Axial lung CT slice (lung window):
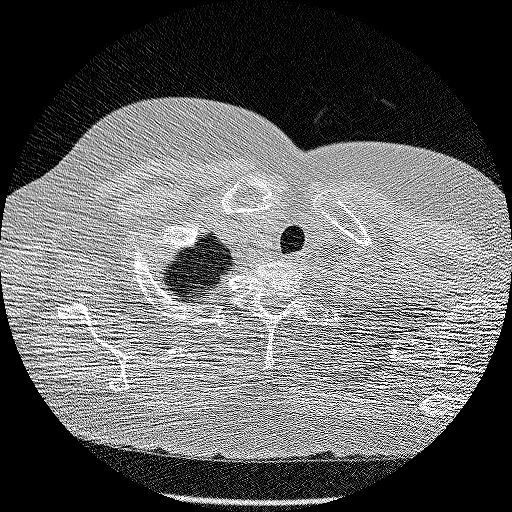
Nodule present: no